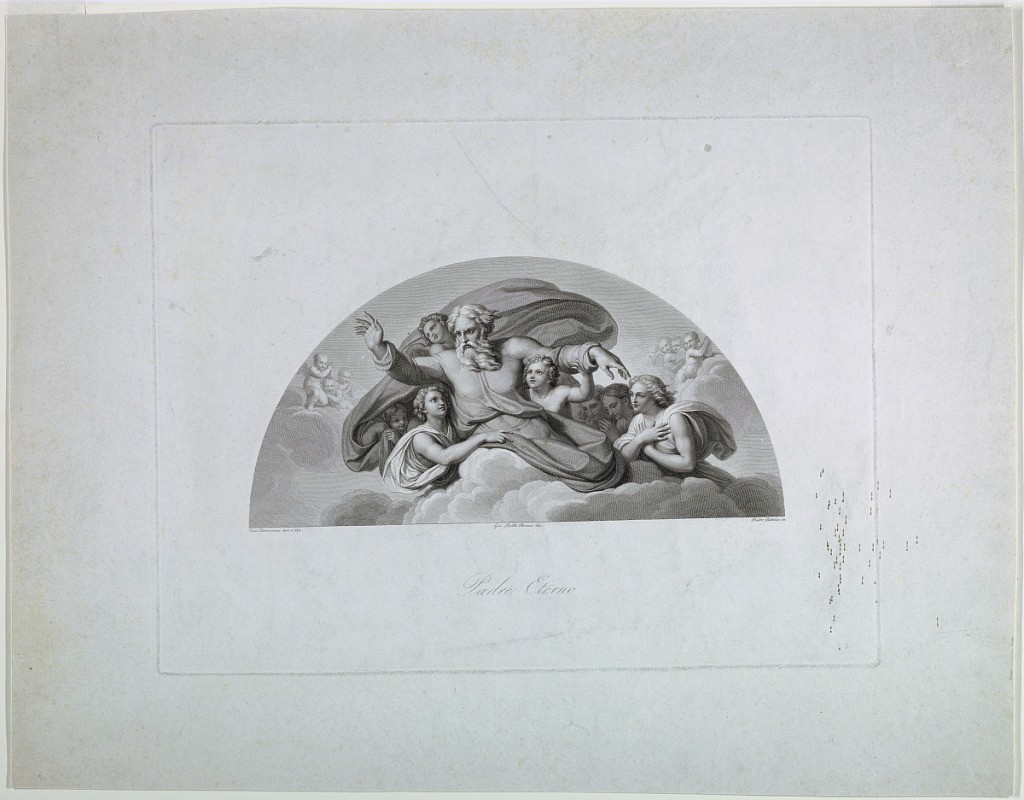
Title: The Father Eternal
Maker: Pietro Bettelini, Italian, 1763–1829
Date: ca. 1800-1820
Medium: Steel engraving on paper
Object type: Print
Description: Within a lunette, God the Father is seen supported by two angels, and accompanied by a third. Cherubs in the background.